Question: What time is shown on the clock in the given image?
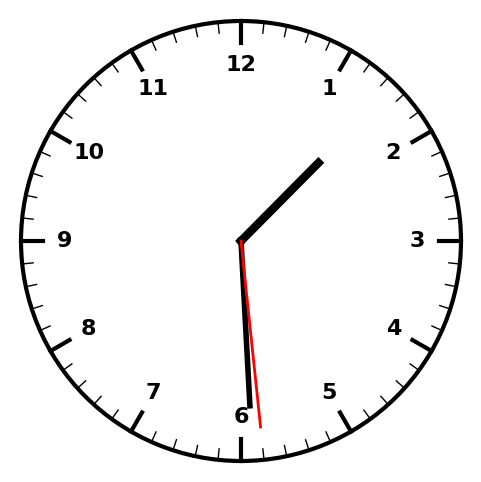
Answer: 01:29:29